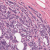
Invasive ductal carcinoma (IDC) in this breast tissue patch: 1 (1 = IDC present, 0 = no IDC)